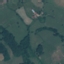
Label: Pasture